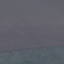
Label: SeaLake